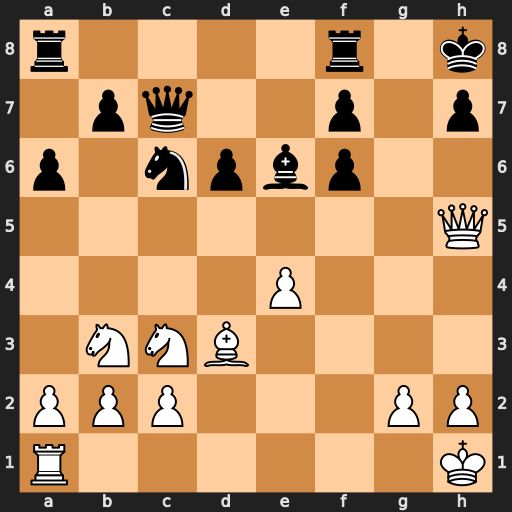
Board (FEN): r4r1k/1pq2p1p/p1npbp2/7Q/4P3/1NNB4/PPP3PP/R6K
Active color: w
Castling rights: -
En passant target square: -
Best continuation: Nd5 Bxd5 exd5